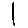
Label: line